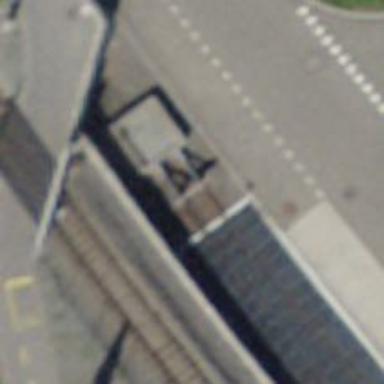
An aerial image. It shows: Railway buffer stop.